Question: I am trying to create a listview with balloons. Its like a threaded chat list.

I am using thread.9.png (9 patch image) image for balloons. but you can see in the above screen shot that balloons are taking screen width even content is smaller.
I want to resize balloon's width on the basis of content.
bellow is the code of list view row.
'''
<?xml version="1.0" encoding="utf-8"?>
<LinearLayout
xmlns:android="http://schemas.android.com/apk/res/android"
android:orientation="vertical"
android:layout_width="wrap_content"
android:layout_height="wrap_content"
android:paddingLeft="2dp"
android:background="@drawable/thread">
<TextView
android:text="TextView"
android:id="@+id/messageFrom"
android:layout_height="wrap_content"
android:textColor="@color/black"
android:layout_weight="1.0"
android:layout_width="wrap_content"
android:layout_marginLeft="20dip"
android:layout_marginTop="20dip"></TextView>
<TextView
android:layout_width="wrap_content"
android:layout_height="wrap_content"
android:textColor="@color/black"
android:id="@+id/messageTitle"
android:text="TextView"
android:layout_gravity="right"
android:layout_marginBottom="20dip"></TextView>
<TextView
android:layout_weight="1.0"
android:gravity="right"
android:layout_width="wrap_content"
android:layout_height="wrap_content"
android:textColor="@color/blue"
android:id="@+id/messageDay"
android:text="TextView" android:layout_marginLeft="20dip"></TextView>
</LinearLayout>
'''
If there is any sample for threaded list view, it will also very helpful.
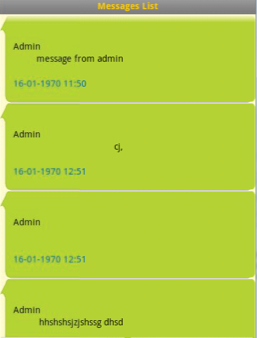
Answer: A 9patch image won't shrink (will only stretch), so if the thread.9.png's width is greater than the content size, it'll use the images width.